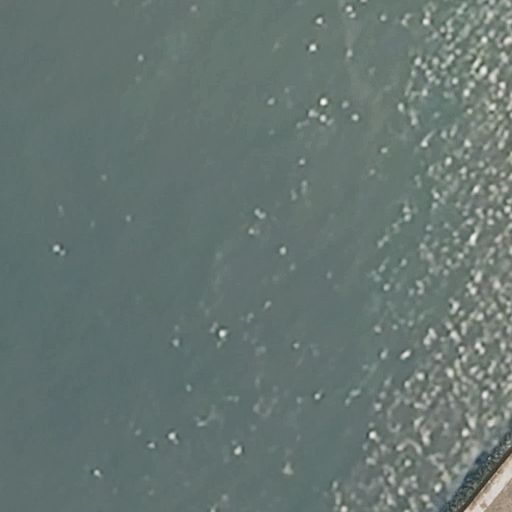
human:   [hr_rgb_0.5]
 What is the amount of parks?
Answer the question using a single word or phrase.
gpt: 1

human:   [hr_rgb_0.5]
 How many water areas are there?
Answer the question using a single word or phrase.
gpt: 1

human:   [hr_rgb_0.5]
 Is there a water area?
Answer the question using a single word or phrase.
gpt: yes

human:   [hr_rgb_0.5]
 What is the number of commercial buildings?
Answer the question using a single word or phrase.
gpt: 0

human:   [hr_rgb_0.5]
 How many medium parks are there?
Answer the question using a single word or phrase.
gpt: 0

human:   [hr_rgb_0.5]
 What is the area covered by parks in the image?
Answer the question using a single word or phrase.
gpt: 7693m2

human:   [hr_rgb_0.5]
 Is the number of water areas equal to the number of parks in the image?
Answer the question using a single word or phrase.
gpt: yes

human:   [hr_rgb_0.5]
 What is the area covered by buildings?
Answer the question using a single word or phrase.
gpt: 0m2

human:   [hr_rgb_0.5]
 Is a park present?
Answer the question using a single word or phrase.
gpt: yes

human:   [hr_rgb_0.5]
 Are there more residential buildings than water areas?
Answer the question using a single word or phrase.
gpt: no

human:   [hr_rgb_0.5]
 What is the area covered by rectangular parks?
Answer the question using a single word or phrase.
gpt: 7693m2

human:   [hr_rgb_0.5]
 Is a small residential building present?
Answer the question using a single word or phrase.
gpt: no

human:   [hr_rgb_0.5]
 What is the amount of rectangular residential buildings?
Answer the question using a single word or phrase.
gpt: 0

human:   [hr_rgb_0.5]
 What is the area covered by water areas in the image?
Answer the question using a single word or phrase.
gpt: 10515m2

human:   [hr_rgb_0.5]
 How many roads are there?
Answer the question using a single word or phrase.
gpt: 0

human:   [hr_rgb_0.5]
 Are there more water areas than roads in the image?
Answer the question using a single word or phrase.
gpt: yes

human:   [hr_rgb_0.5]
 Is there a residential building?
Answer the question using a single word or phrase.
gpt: no

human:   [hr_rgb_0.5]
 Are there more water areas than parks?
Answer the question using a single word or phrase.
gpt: no

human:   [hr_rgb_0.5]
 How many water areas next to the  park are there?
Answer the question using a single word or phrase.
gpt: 1

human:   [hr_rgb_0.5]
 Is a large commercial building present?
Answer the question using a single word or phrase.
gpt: no

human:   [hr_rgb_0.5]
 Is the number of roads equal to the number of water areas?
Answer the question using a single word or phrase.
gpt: no

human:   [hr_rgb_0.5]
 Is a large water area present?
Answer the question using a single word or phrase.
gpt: yes

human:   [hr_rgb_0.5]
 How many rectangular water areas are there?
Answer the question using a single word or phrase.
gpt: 1

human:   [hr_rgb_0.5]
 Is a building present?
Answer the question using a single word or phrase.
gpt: no

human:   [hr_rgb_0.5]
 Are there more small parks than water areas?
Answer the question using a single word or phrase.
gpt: no

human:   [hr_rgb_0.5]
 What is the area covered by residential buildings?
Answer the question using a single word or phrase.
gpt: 0m2

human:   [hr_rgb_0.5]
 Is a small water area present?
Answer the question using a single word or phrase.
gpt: no

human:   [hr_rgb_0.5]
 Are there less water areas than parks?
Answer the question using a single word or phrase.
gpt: no

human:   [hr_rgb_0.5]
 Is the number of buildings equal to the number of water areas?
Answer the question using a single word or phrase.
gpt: no

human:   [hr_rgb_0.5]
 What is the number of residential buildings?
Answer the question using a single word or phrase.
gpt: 0

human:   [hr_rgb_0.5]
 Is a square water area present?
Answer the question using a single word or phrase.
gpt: no

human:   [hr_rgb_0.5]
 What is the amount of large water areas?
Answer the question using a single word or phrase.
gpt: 1

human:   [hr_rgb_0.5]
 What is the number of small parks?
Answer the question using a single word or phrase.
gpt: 0

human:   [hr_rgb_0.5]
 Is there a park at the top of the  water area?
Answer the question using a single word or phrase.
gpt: no

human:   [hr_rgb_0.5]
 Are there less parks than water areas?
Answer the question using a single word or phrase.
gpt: no

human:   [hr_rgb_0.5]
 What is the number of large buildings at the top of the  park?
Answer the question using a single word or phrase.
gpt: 0

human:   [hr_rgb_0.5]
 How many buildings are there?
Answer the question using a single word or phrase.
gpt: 0

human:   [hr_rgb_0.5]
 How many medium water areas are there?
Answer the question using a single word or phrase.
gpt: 0

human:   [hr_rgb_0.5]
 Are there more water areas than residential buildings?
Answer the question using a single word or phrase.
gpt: yes

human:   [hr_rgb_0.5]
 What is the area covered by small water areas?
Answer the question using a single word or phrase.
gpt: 0m2

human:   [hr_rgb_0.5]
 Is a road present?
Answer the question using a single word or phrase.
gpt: no

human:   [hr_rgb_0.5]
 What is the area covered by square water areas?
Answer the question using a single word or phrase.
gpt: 0m2

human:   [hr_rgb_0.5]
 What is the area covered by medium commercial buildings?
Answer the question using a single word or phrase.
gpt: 0m2

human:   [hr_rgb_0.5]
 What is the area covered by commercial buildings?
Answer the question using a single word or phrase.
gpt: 0m2

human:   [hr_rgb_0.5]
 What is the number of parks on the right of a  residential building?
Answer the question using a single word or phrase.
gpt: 0

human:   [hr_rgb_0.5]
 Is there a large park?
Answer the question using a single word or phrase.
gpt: yes

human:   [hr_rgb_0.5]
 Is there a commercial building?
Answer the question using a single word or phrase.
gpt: no

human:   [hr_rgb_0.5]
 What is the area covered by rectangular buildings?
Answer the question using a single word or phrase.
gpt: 0m2

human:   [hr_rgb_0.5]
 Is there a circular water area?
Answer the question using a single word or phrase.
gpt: no

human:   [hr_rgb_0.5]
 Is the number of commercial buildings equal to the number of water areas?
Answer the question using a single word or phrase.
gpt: no

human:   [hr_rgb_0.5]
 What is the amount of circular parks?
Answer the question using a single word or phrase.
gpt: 0

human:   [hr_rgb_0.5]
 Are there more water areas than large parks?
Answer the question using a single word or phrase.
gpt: no

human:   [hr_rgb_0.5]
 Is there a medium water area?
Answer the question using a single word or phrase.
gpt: no

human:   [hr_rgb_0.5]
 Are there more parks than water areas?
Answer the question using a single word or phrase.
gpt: no

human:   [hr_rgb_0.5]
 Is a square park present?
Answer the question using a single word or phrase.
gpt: no

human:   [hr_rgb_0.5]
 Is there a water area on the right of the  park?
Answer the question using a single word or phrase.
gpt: no

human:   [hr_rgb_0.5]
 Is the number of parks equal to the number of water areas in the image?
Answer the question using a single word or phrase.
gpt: yes

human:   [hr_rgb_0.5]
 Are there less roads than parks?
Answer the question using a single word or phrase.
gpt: yes

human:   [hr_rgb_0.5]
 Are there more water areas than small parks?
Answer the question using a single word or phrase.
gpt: yes

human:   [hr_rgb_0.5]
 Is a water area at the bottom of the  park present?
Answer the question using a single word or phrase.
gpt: no

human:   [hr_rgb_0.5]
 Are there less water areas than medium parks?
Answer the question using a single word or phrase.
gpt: no

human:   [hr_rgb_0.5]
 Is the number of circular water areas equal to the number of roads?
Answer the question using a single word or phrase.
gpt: yes

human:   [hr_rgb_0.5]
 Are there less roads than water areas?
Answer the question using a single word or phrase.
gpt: yes

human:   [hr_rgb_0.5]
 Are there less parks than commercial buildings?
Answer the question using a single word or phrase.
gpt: no